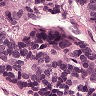
Metastatic tissue present: yes